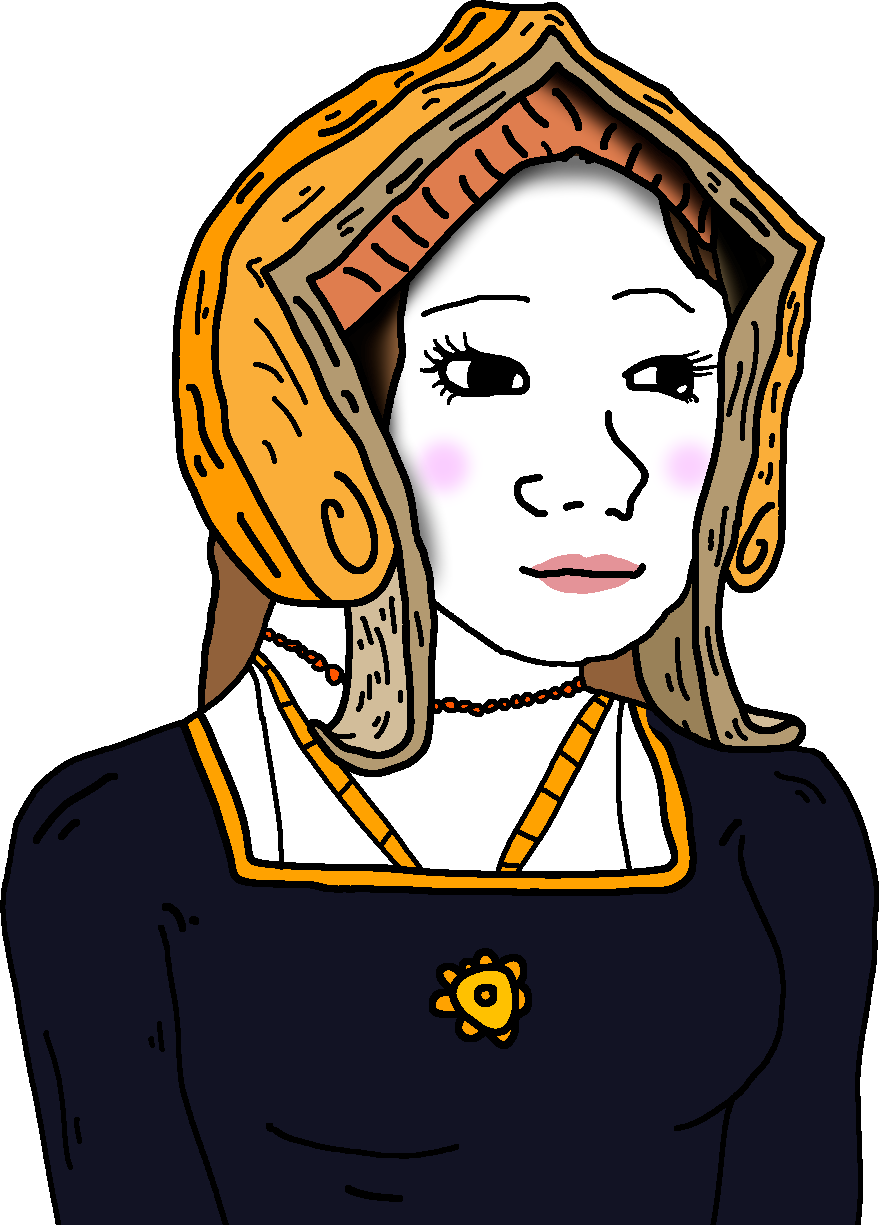
Label: 5_Trad_Wife